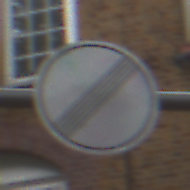
Verkehrszeichen: EndeSaemtlicherBegrenzungen
Umgebung: Outdoor, Urban
Tageszeit: MorningAfternoon
Wetter: Overcast
Licht: Natural
Jahreszeit: NotSpecified
Kontrast: LowContrast